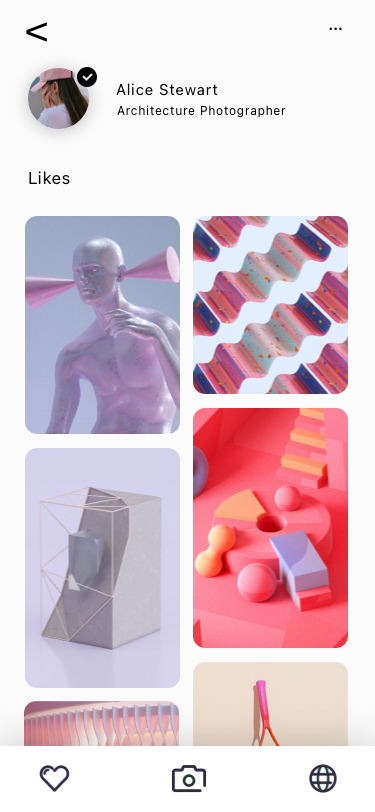
Text in this UI design:
Alice Stewart
Likes
Architecture Photographer
…
<